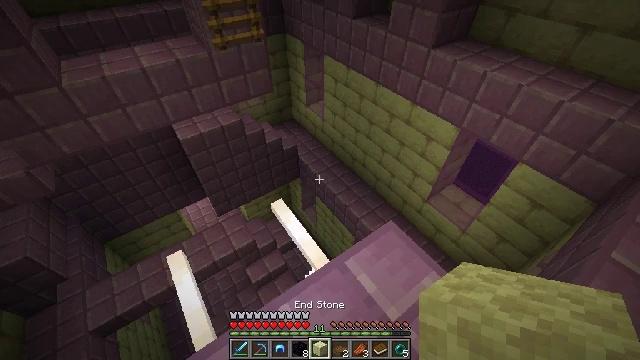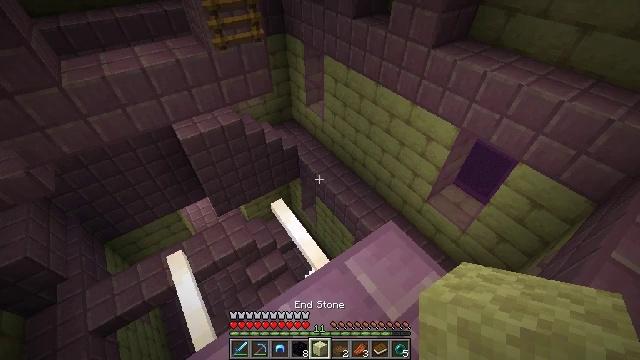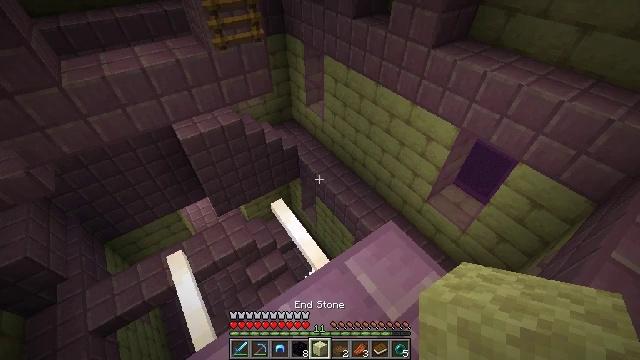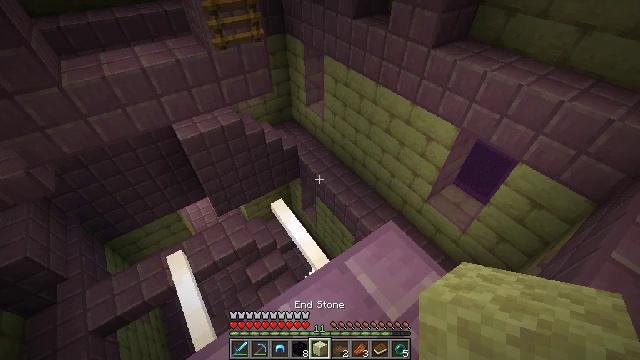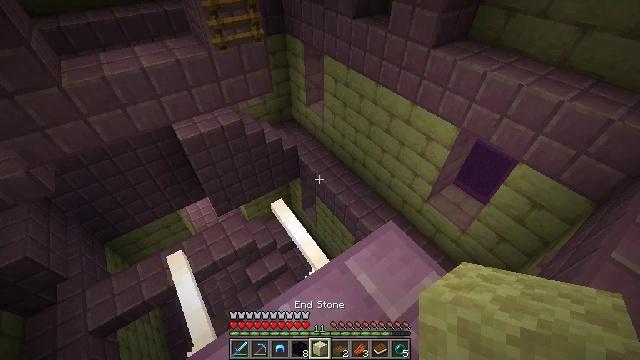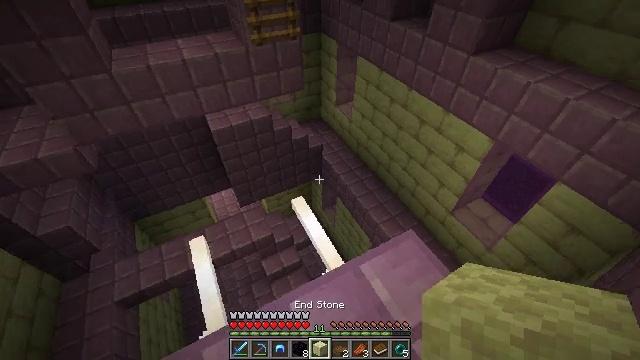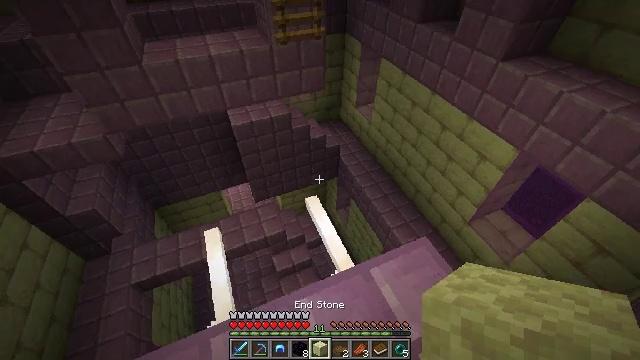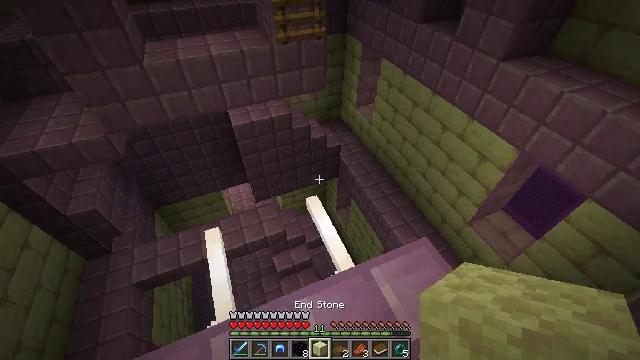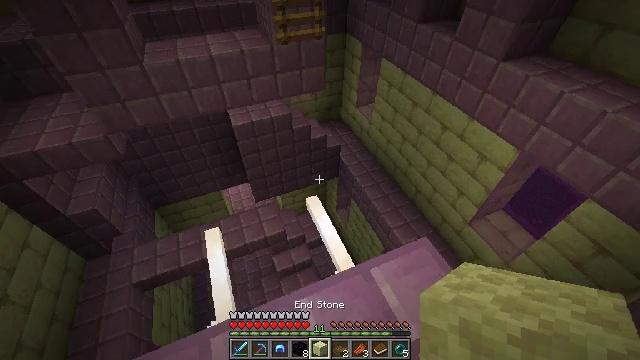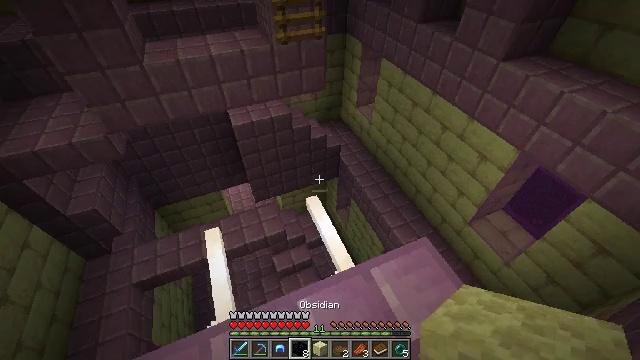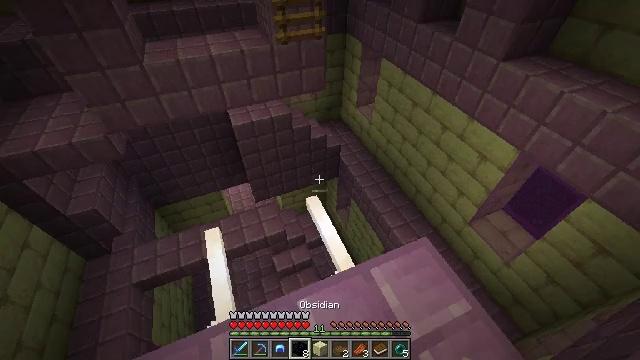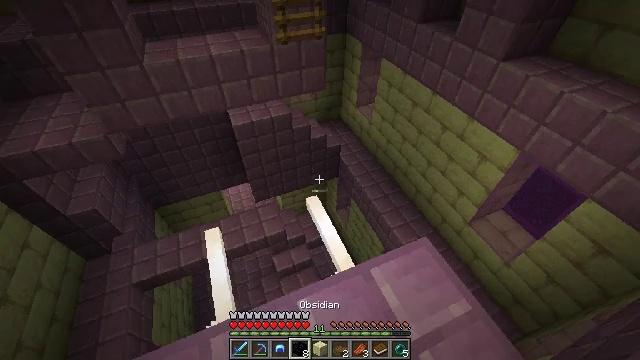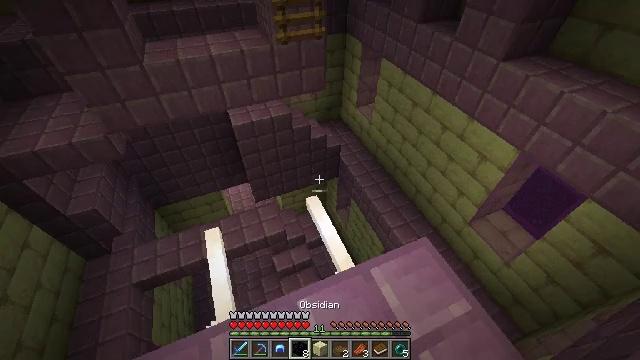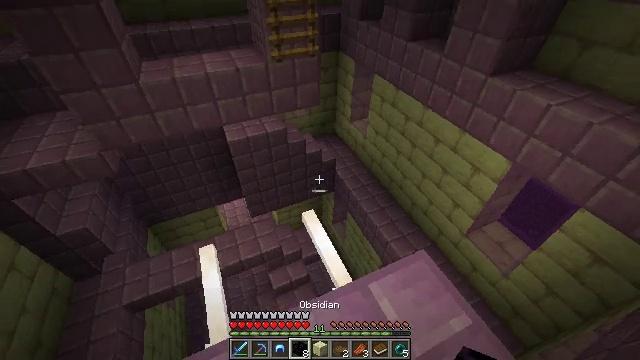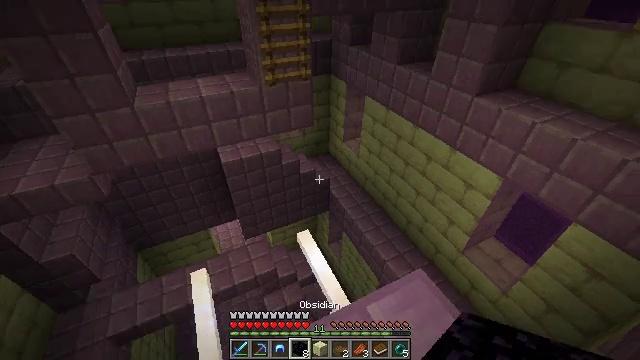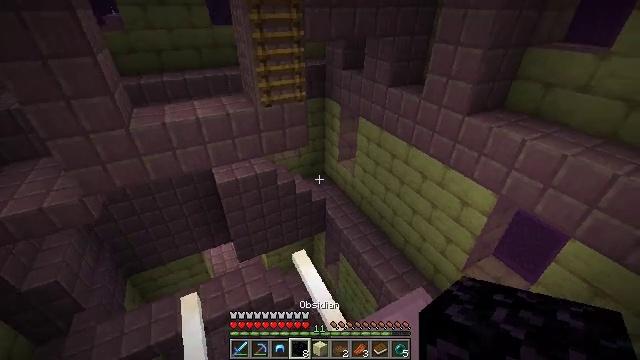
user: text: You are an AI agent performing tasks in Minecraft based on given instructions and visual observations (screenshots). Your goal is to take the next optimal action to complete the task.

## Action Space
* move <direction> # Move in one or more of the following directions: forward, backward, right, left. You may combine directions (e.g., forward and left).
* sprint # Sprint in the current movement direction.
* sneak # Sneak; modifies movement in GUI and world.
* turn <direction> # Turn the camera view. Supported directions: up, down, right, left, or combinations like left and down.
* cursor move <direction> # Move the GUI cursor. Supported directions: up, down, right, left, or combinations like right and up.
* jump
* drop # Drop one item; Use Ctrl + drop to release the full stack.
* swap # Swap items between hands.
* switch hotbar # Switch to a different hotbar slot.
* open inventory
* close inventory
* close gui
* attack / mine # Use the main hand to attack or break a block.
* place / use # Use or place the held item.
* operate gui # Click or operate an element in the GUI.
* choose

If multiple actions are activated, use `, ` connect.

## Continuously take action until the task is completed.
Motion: motion action
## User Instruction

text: Destroy the end rod to pick it up.
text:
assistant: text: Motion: no_op
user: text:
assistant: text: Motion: no_op
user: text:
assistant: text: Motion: no_op
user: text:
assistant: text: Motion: no_op
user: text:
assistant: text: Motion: turn left
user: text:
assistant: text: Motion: turn left
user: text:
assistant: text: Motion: no_op
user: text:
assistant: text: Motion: no_op
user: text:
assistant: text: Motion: no_op
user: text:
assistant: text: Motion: no_op
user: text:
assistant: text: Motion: no_op
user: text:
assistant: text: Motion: no_op
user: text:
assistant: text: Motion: turn right and up
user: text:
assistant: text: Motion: sneak, turn right and up
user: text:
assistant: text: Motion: sneak, turn right and up
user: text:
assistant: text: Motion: sneak, turn up
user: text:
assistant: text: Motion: sneak, turn up
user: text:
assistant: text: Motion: sneak, turn left and up
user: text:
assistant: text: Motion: sneak, turn left
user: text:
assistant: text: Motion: move forward, sneak, turn left
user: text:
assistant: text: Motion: move forward, sneak, turn left
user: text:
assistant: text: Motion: move forward, sneak, turn left
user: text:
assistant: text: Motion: move forward, sneak, turn left and down
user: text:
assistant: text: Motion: move forward, sneak, turn left and down
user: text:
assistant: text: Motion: move forward, sneak, turn left and down
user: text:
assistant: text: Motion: move forward, sneak, turn left and down
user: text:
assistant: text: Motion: move forward, sneak, turn left and down
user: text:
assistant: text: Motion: sneak, turn left
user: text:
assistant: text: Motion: sneak
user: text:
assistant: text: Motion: move right, sneak